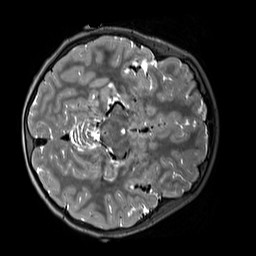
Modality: T2w
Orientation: axial
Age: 11
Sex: female
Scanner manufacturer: siemens
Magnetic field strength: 3 T
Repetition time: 3.2 s
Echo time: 0.408 s